Question: From station?
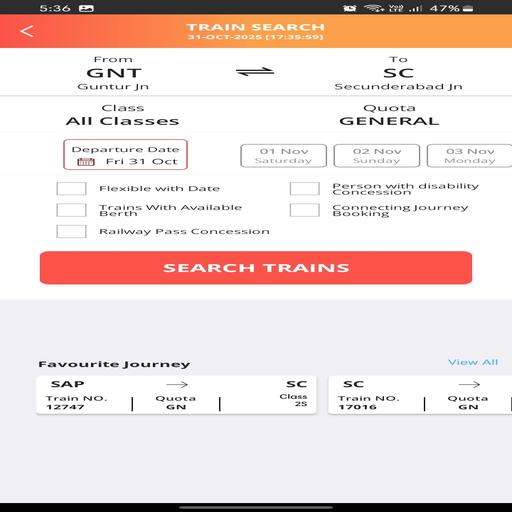
Answer: Guntur Jn